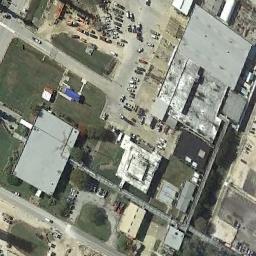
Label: industrial_area